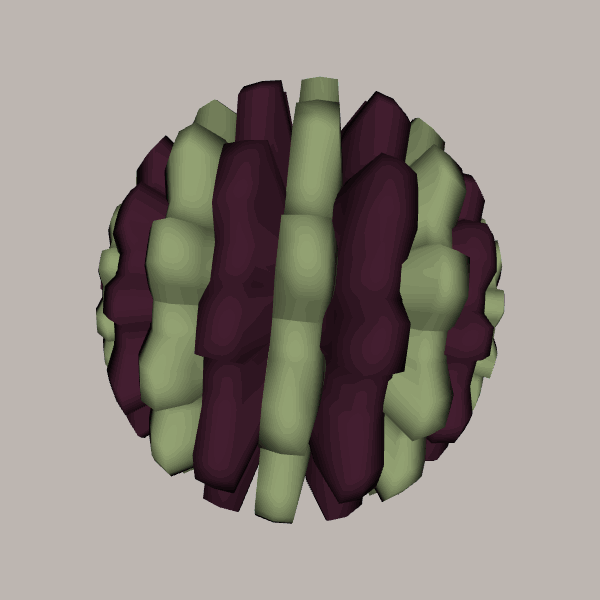
Background: light